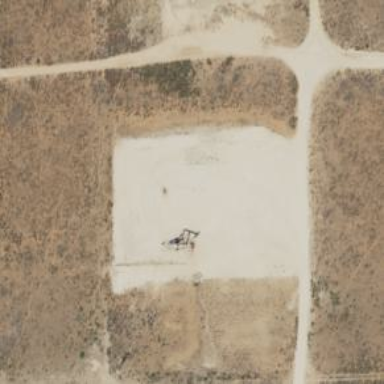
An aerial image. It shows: Petroleum well.